Question: I have written a python program and 'cx_freeze' it so that it can be moved to other Linux machine to execute, everything went fine, except the following
After freezing all my python code, I then 'dpkg build' it and marked as my installation directory, everything went fine, I can build and install the program to the designated directory but I can only change the directory and './myProgram' to start my program, if I do not do so, I will be told the error of missing my which is an external file sitting beside my main program which also resides in .
I want to make a desktop shortcut, and I assume full path is needed to execute the program without changing the directory to my program's directory first, is there anything I can do to make this happen?
Message shows that I am missing a file when I use full path to run the program, but when I first change to that directory and './myProgram', it works fine

Thanks very much for the help.
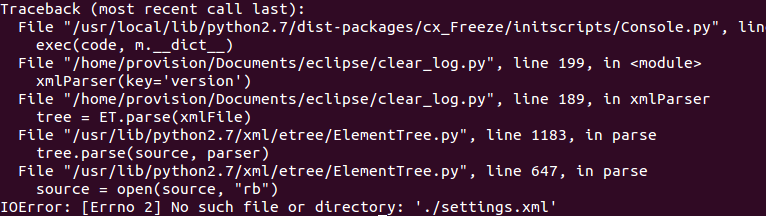
Answer: A workaround would be to create a simple script to 'cd' to the directory and run the executable with './myProgram', and then call that script with full path with desktop launcher.
Another way:
There's a 'Path' key available in desktop launcher. You can set it like:
'''
Path=working_directory_path
'''
in the '.desktop' file